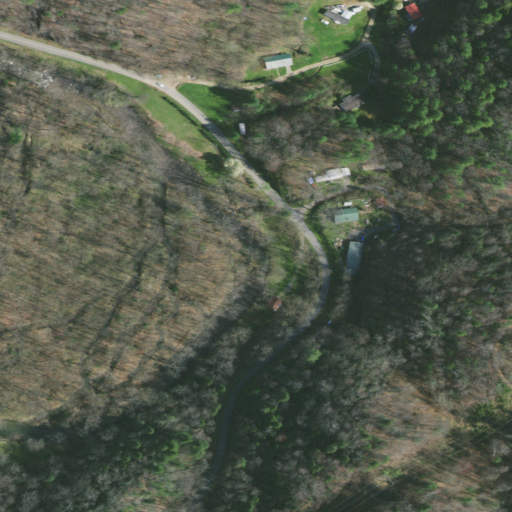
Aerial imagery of valley in Tennessee named Lunsford Hollow containing deciduous forest, woody wetlands, mixed forest, open development, pasture, and low intensity development